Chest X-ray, AP view. Patient: 57 years old, sex M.
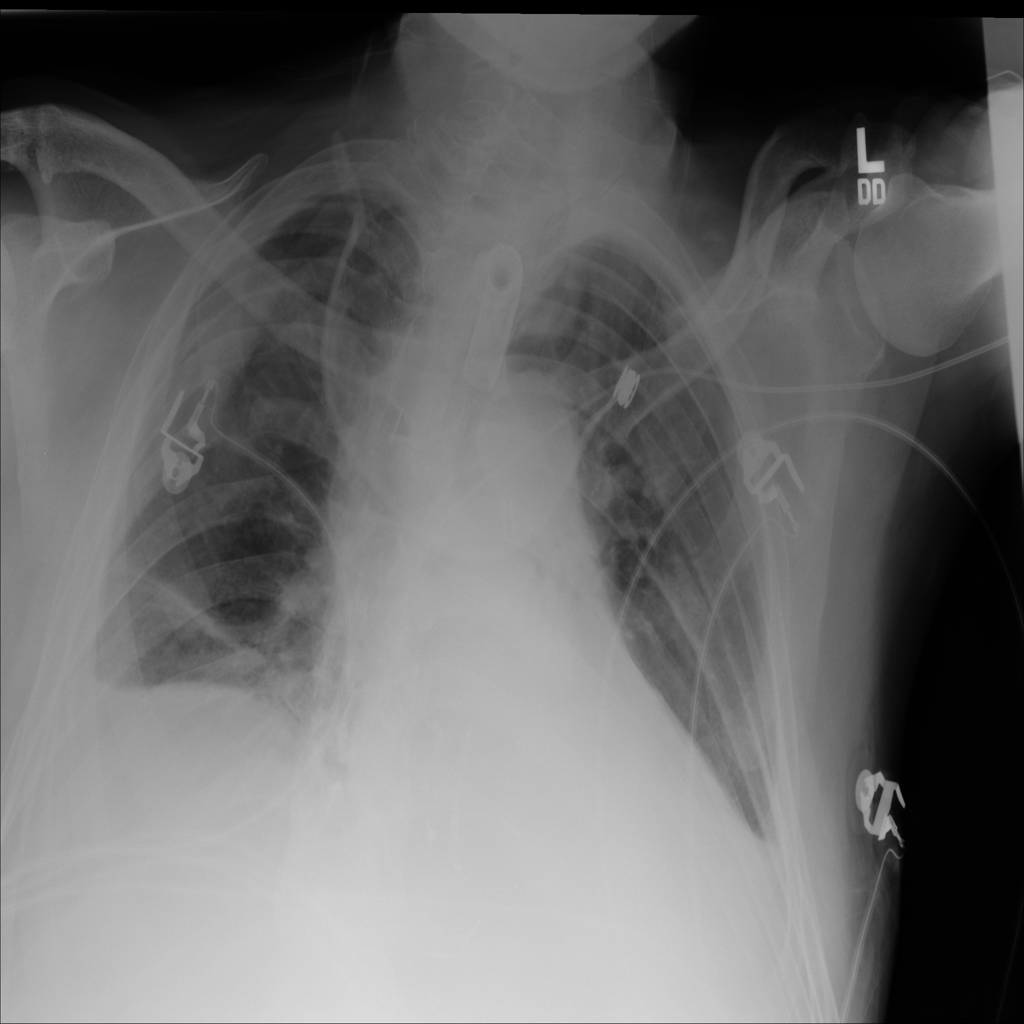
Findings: Atelectasis, Consolidation, Effusion